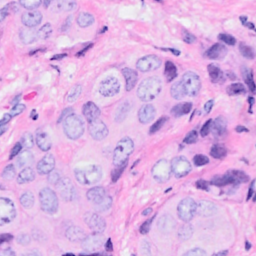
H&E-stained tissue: Breast